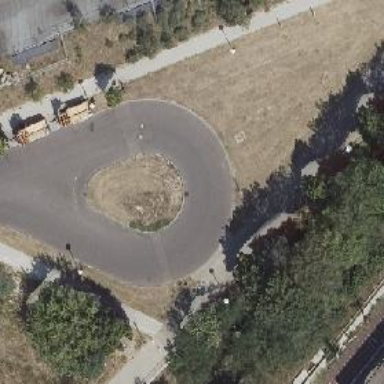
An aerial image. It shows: Cycleway.